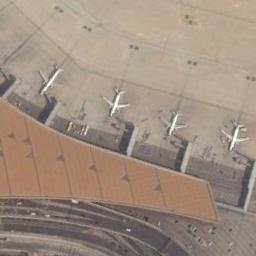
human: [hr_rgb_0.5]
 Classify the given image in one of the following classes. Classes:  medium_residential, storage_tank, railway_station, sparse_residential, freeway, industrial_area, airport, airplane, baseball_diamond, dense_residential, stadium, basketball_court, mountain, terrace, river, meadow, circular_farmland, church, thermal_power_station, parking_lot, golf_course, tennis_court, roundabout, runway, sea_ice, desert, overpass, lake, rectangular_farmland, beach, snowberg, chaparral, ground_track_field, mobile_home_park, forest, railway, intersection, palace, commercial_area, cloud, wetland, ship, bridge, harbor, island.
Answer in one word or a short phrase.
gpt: airplane